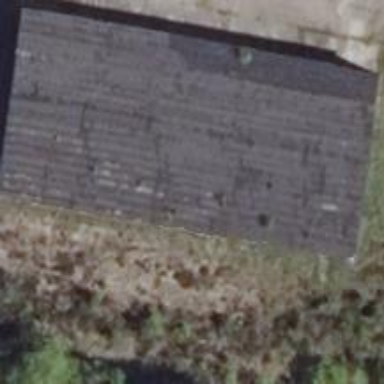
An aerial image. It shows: Warehouse building.